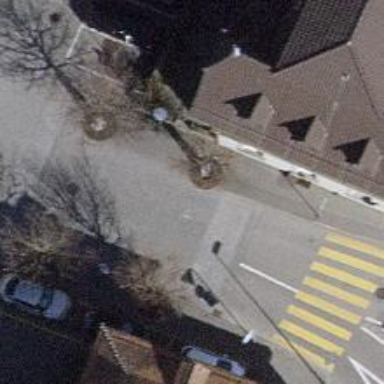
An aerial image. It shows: Living street.